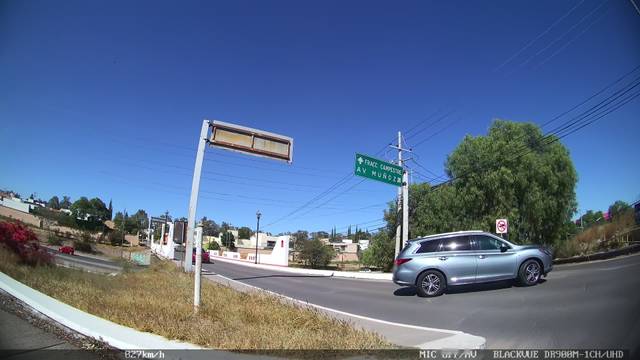
Region: Mexico
Coordinates: 22.155, -101.009